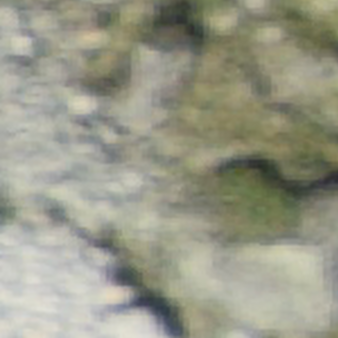
Label: bouldering_area